Question: I follow Scott Allen's tutorial through MVC 4. He talks about InitializeSimpleMembershipAttributes file inside Filters folder. I can't find any of it in my solution. What did I do wrong?

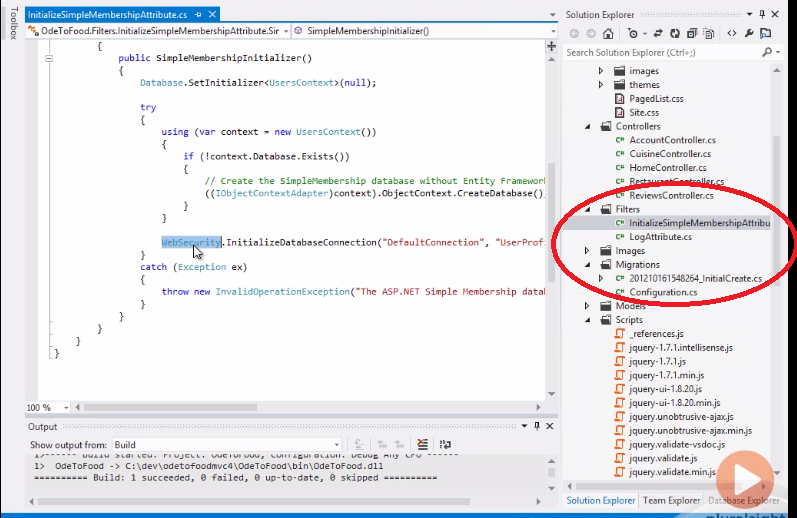
Answer: There is no Filters folder in MVC5. The Filters folder is there for the SimpleMembership filters that were introduced in MVC4. MVC5 does not use SImpleMembership, but uses ASP.NET Identity which does not have those filters, thus no filter folder is present.